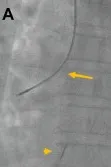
Histological endomyocardial biopsy specimen of the right atrium and lung rapid deterioration of Case1. (A) Catheter for intracardiac echocardiography (arrowhead) and cardiac bioptome (arrow).
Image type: radiology (ultrasound)